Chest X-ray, AP view. Patient: 45 years old, sex M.
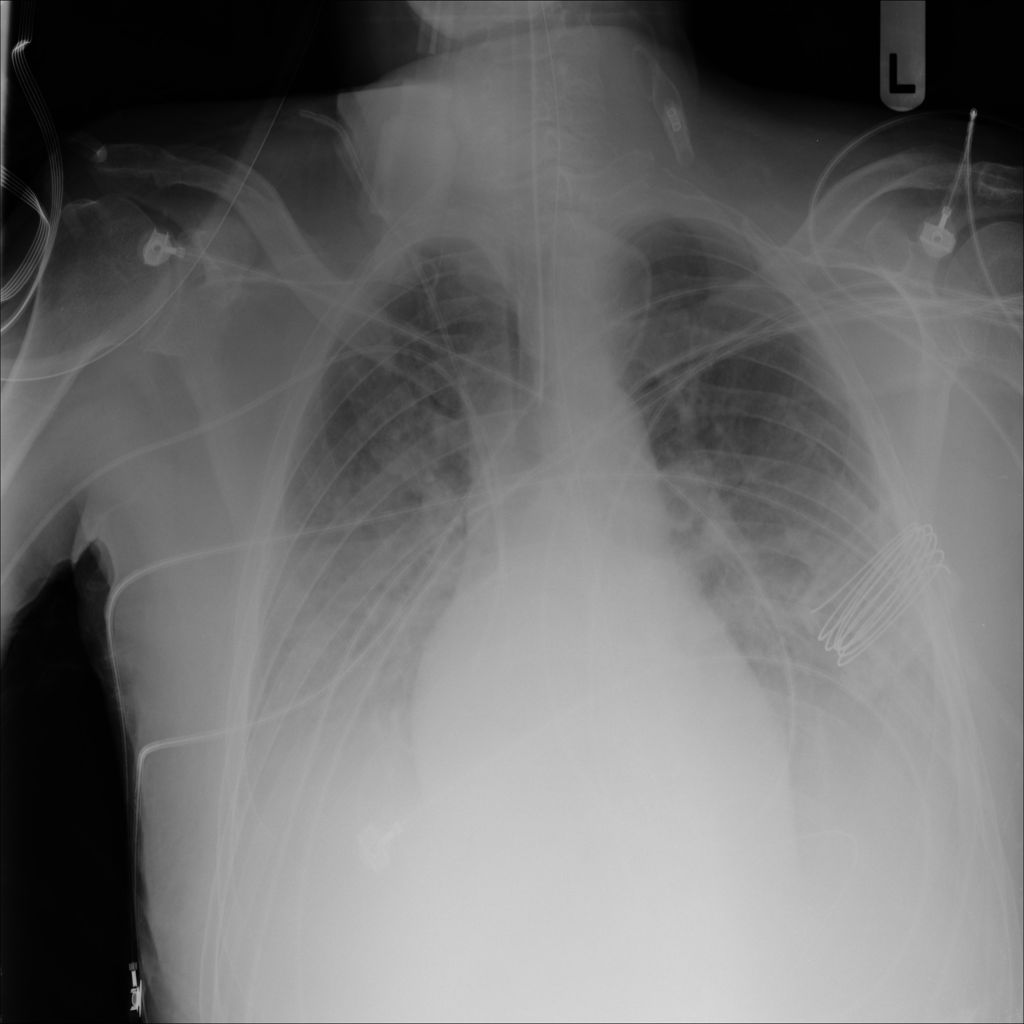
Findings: No Finding